Question: I want to center (automatically) the navbar on <URL>. Also, I need to have a 1px border-top and 1px border-bottom that extends roughly 70% of the nav area.
It should look like this mockup once it's done:

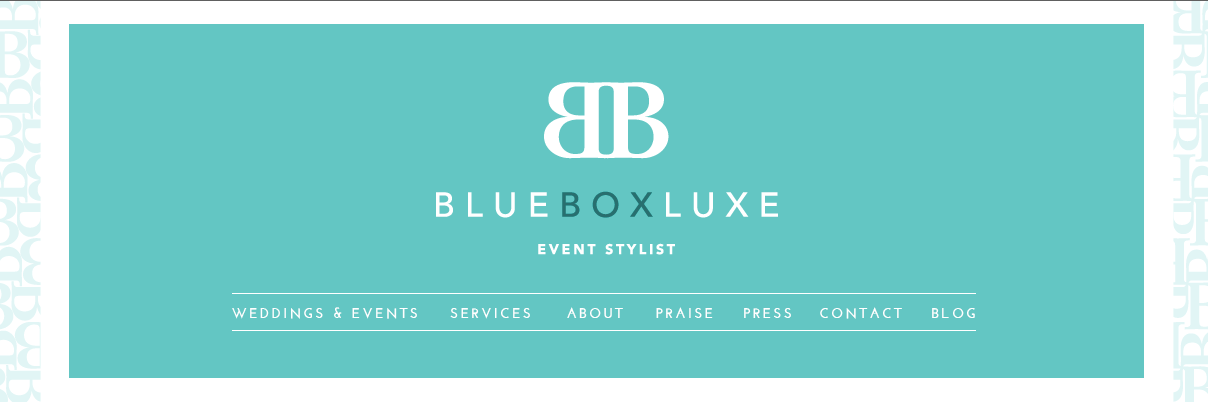
Answer: Remove the floats on your li tags, and on your #navigation, add 'text-align: center;'. Your floats are making your parent have a height of 0, which will in turn not allow you to have your borders. This fixes both those issues. From there, just add 'border-top: 1px solid white; border-bottom: 1px solid white;' to your ul to get your lines.